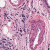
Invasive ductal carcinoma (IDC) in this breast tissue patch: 1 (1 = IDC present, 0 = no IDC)